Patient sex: M
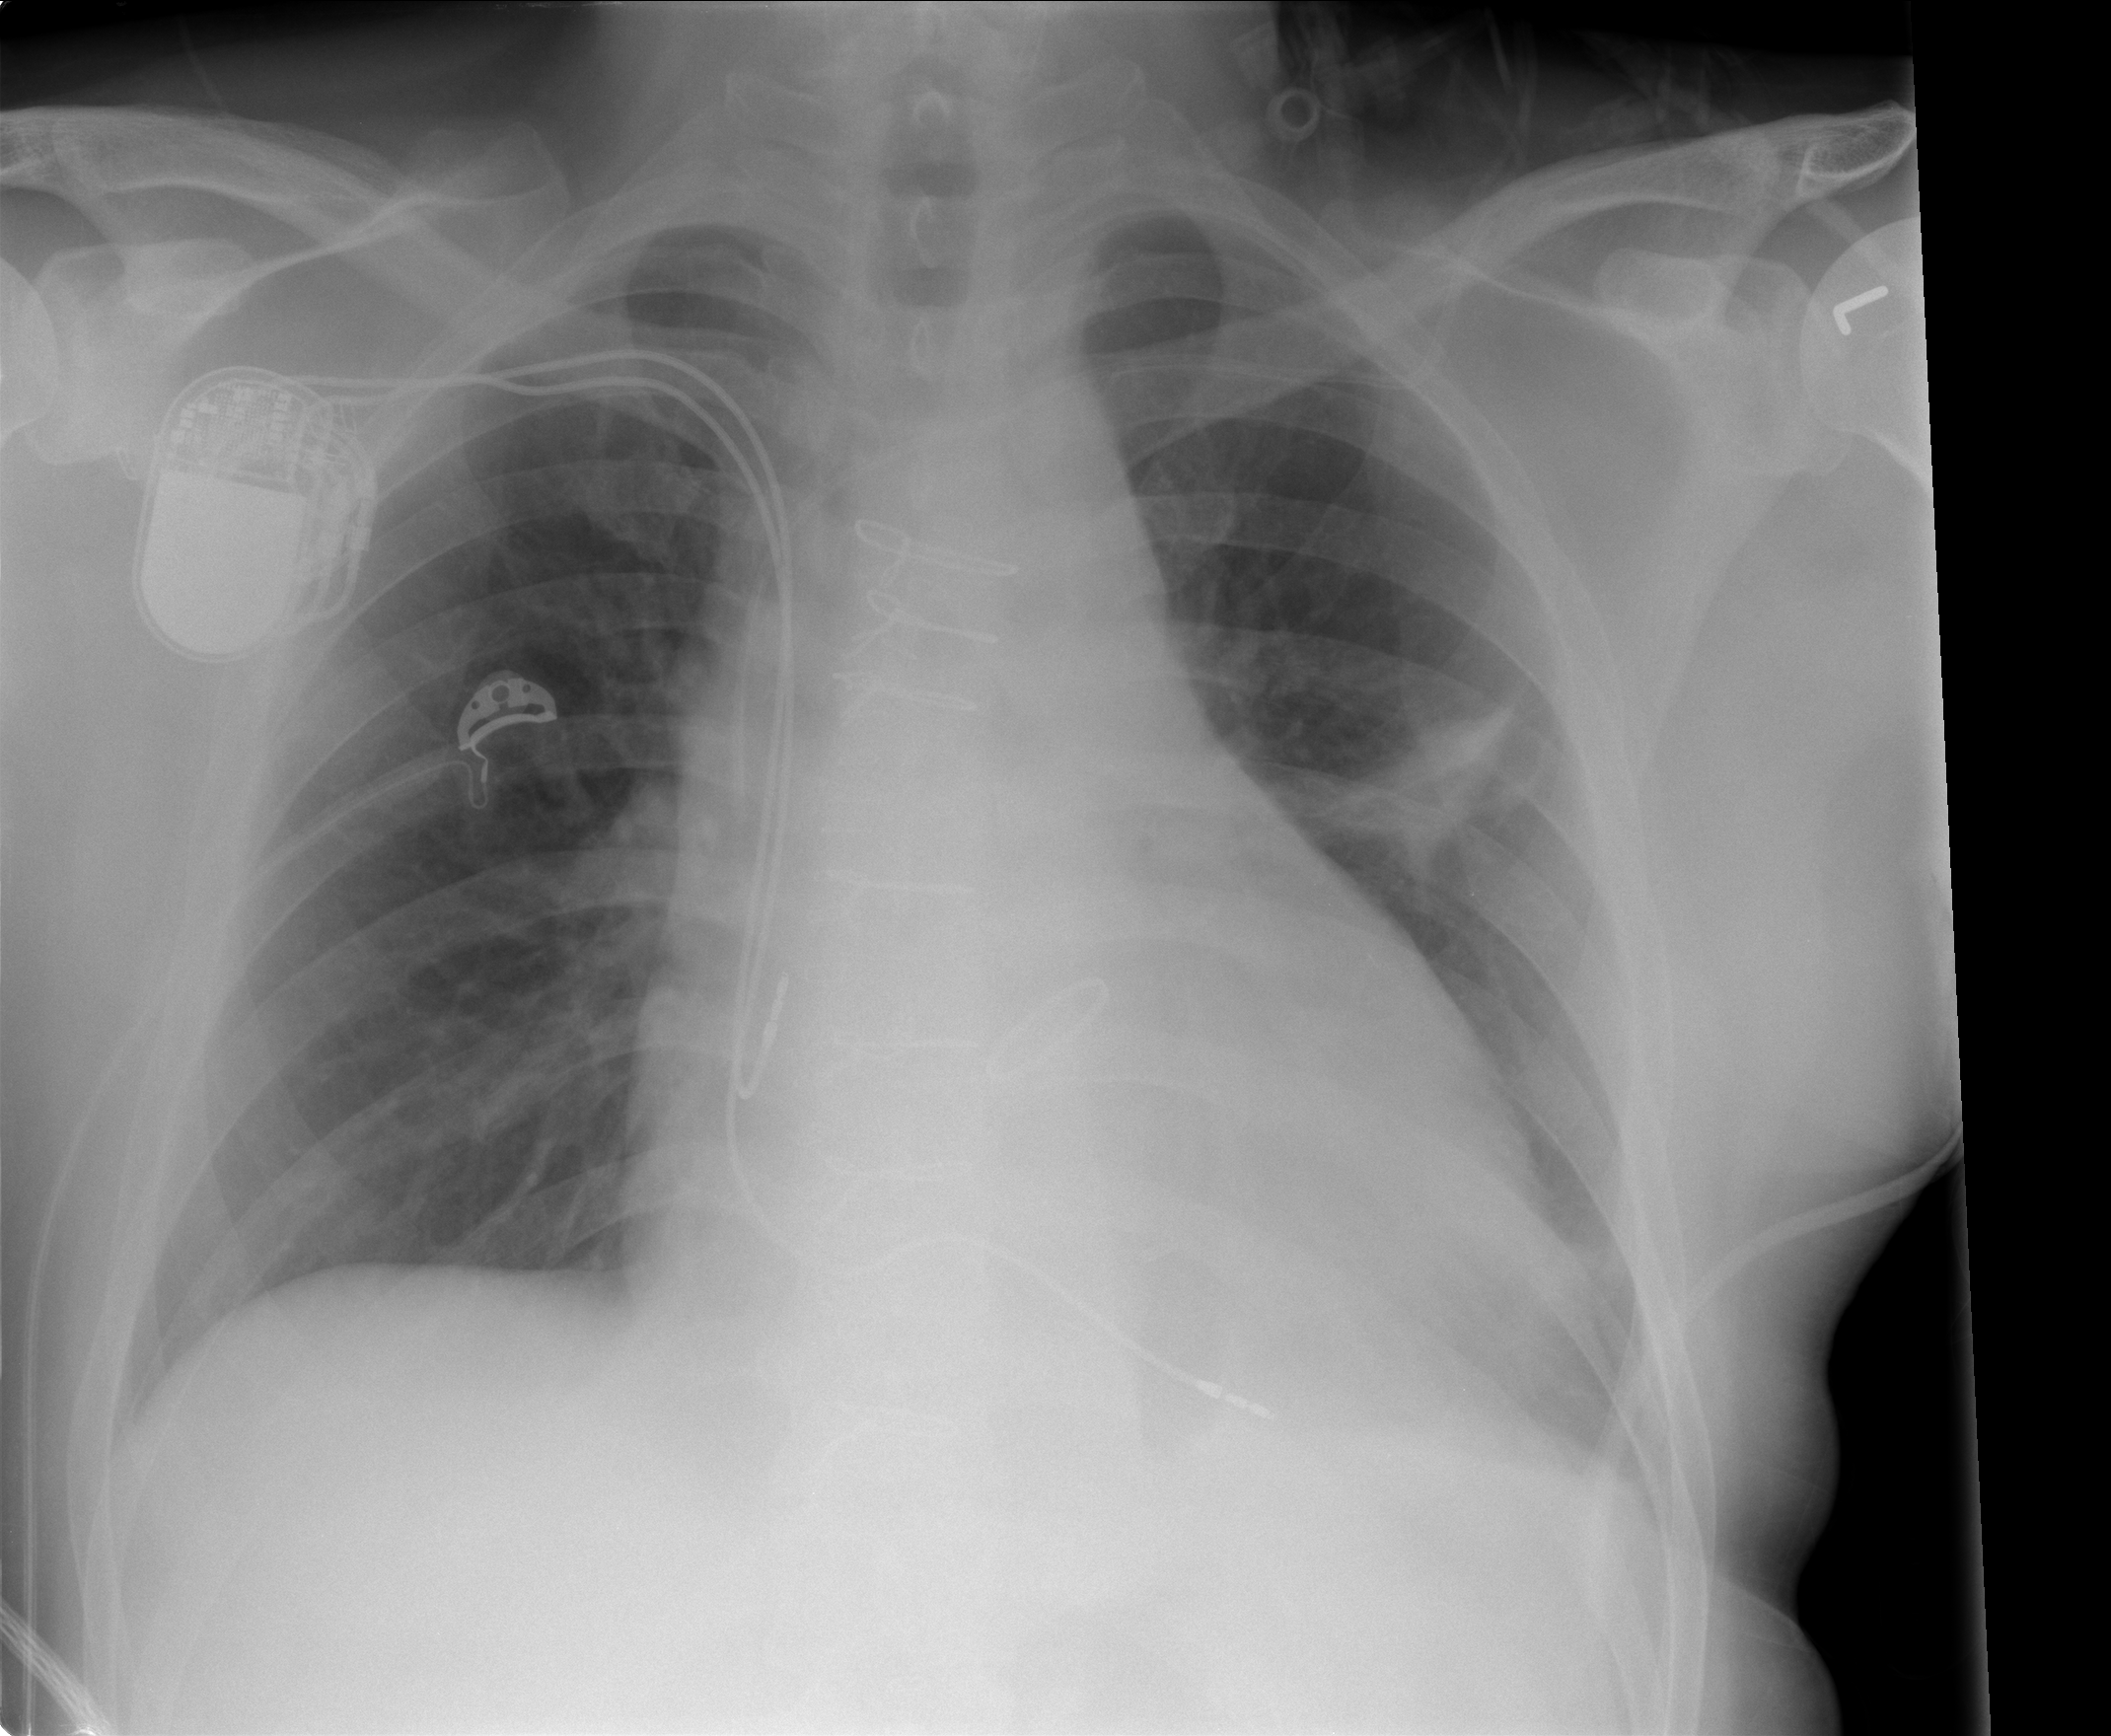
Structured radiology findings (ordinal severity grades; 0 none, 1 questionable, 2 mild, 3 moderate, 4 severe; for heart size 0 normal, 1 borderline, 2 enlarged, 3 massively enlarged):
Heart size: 2
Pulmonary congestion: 0
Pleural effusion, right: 0
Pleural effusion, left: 1
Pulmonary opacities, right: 0
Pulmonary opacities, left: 0
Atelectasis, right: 0
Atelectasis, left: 2